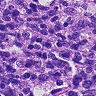
Metastatic tissue present: no